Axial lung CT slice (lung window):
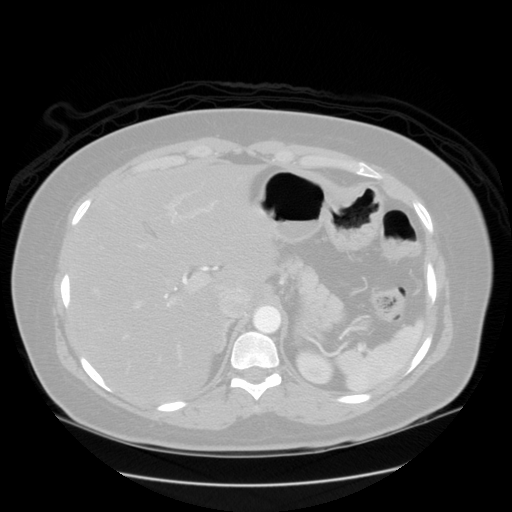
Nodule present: no